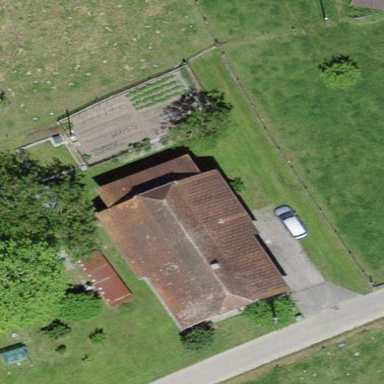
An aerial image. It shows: Farm building.